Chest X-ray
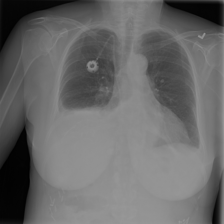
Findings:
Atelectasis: negative
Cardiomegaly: negative
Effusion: positive
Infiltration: positive
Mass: negative
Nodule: negative
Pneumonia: negative
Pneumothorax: negative
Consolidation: negative
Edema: negative
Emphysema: negative
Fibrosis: negative
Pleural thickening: negative
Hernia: negative